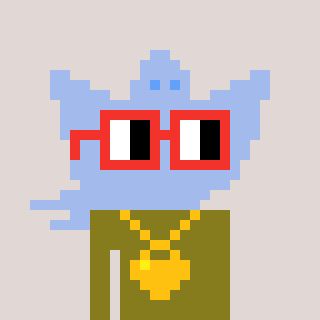
a pixel art character with square red glasses, a ghost-B-shaped head and a gunk-colored body on a warm background